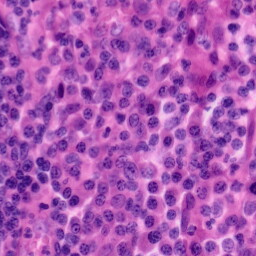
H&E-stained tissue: Tonsil